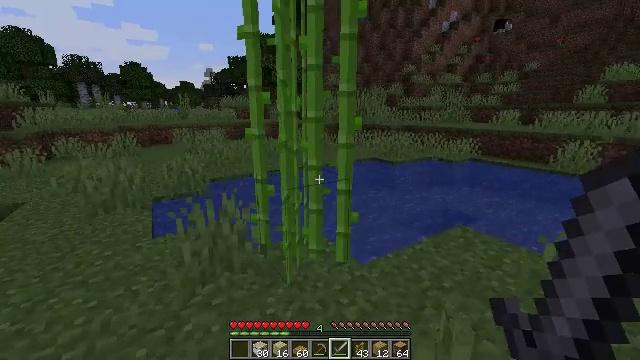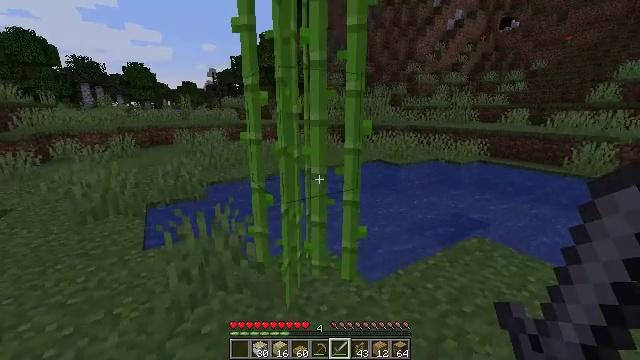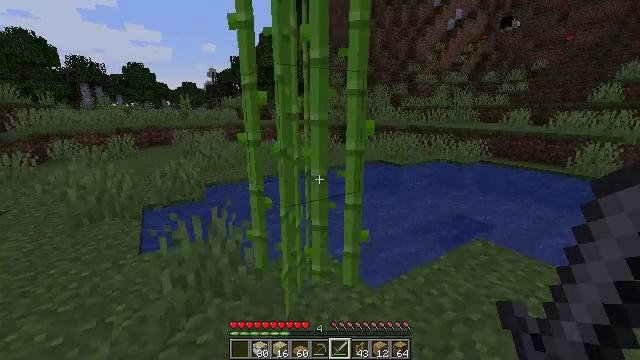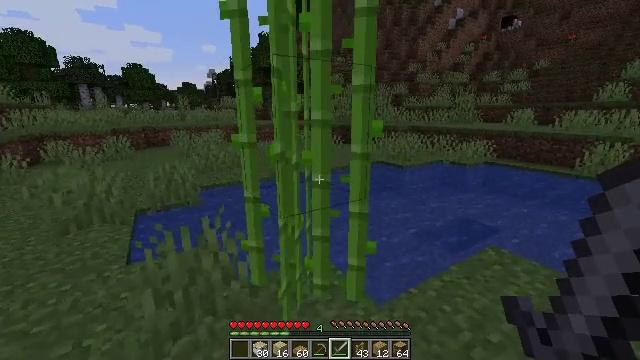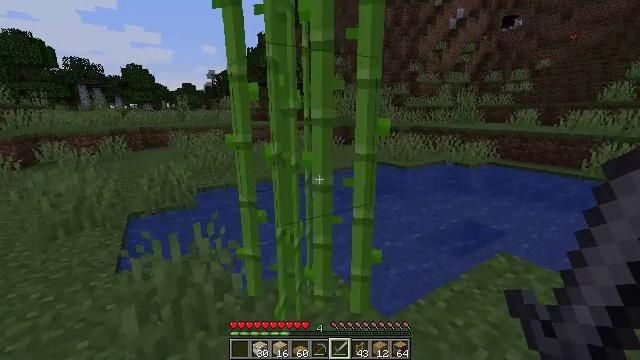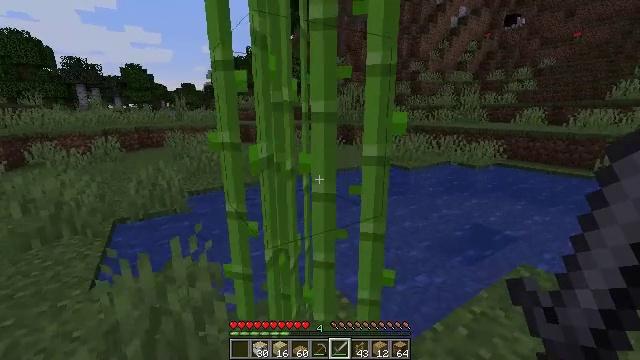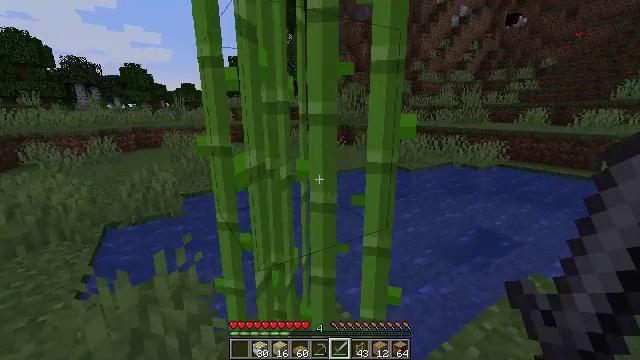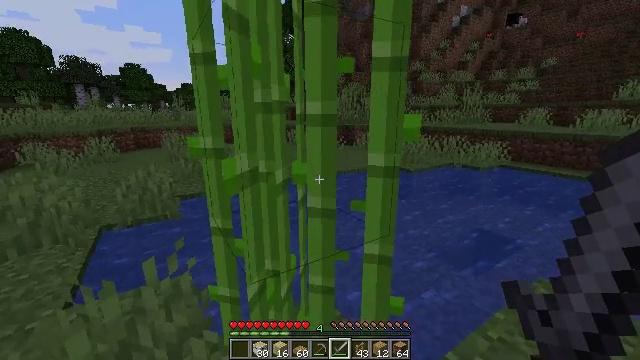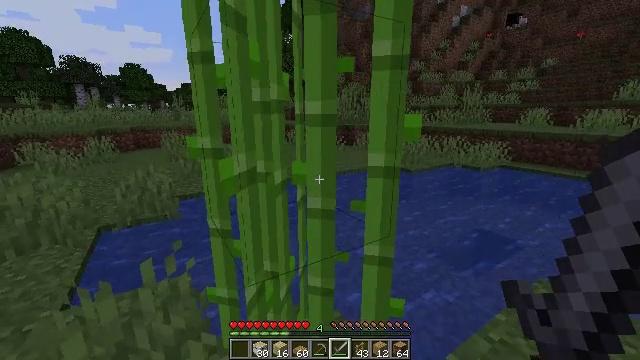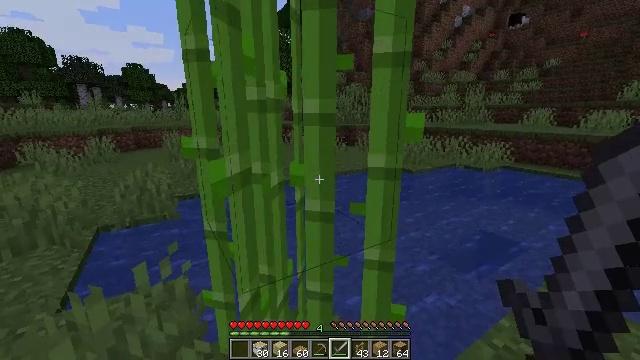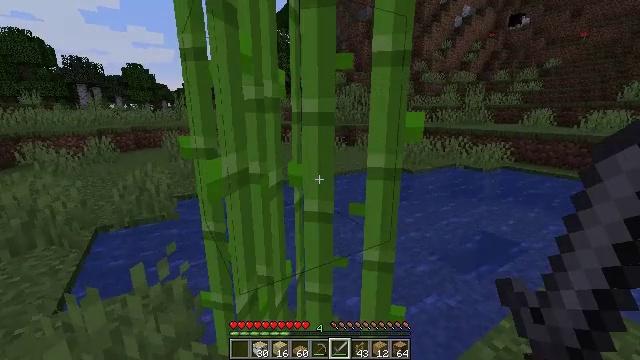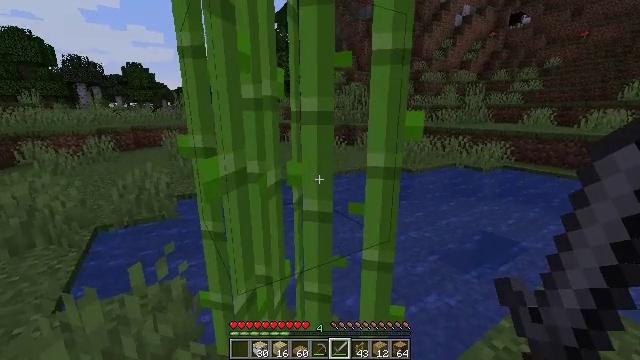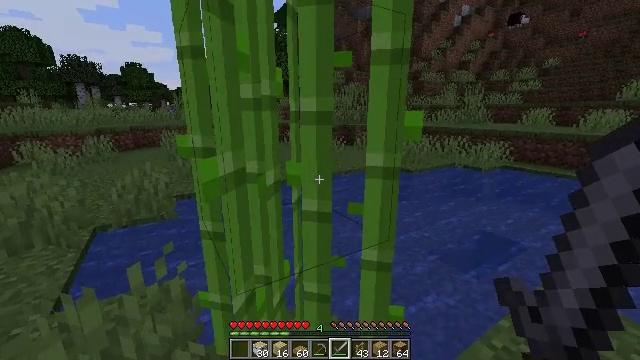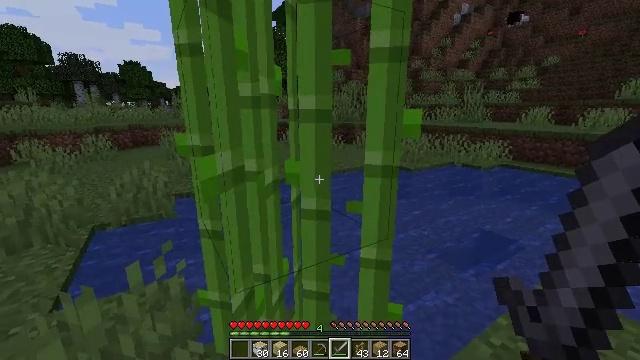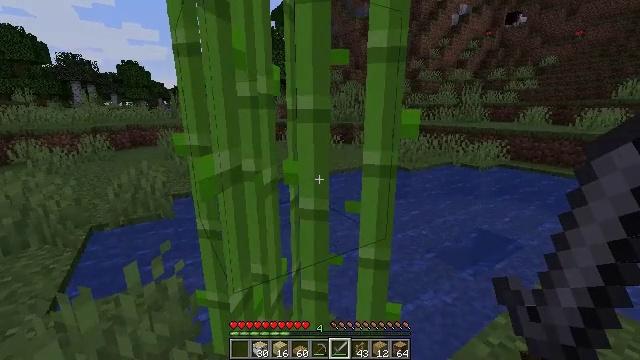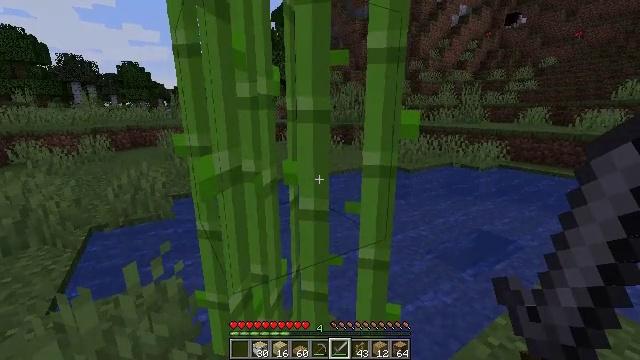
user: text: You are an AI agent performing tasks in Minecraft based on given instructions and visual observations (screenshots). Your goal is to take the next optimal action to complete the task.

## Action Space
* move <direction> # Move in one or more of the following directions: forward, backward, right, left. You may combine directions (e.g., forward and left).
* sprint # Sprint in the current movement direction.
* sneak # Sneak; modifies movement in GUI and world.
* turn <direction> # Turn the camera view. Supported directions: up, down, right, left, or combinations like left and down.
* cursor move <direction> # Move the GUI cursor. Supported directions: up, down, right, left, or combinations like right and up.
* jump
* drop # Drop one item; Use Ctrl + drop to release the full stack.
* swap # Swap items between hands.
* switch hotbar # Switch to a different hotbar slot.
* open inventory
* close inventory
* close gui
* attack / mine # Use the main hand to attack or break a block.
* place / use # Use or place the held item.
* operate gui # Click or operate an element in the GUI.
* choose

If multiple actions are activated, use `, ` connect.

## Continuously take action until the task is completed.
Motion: motion action
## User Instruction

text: Mine the sugar cane near rivers.
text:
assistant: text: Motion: move forward
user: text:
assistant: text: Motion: move forward
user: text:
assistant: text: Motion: move forward
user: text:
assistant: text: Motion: move forward
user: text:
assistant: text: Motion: move forward
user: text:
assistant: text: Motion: no_op
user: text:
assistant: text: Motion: no_op
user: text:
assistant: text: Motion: no_op
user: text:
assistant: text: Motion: no_op
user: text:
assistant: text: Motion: no_op
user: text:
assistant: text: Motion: no_op
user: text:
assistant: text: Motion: no_op
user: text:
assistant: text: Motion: no_op
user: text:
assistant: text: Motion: no_op
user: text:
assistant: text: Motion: no_op
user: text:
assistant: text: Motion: attack / mine
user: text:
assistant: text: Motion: attack / mine
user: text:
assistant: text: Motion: attack / mine
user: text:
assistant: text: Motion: attack / mine
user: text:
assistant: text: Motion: attack / mine
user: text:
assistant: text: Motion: attack / mine
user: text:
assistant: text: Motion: attack / mine
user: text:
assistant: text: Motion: attack / mine
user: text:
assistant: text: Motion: attack / mine
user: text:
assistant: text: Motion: no_op
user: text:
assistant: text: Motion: turn down
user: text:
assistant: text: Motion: turn left and down
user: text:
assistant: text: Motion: no_op
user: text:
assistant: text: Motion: no_op
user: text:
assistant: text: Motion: turn down